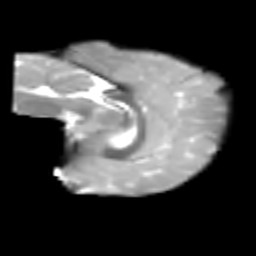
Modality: T2w
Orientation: sagittal
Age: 7
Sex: male
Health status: healthy